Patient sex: F
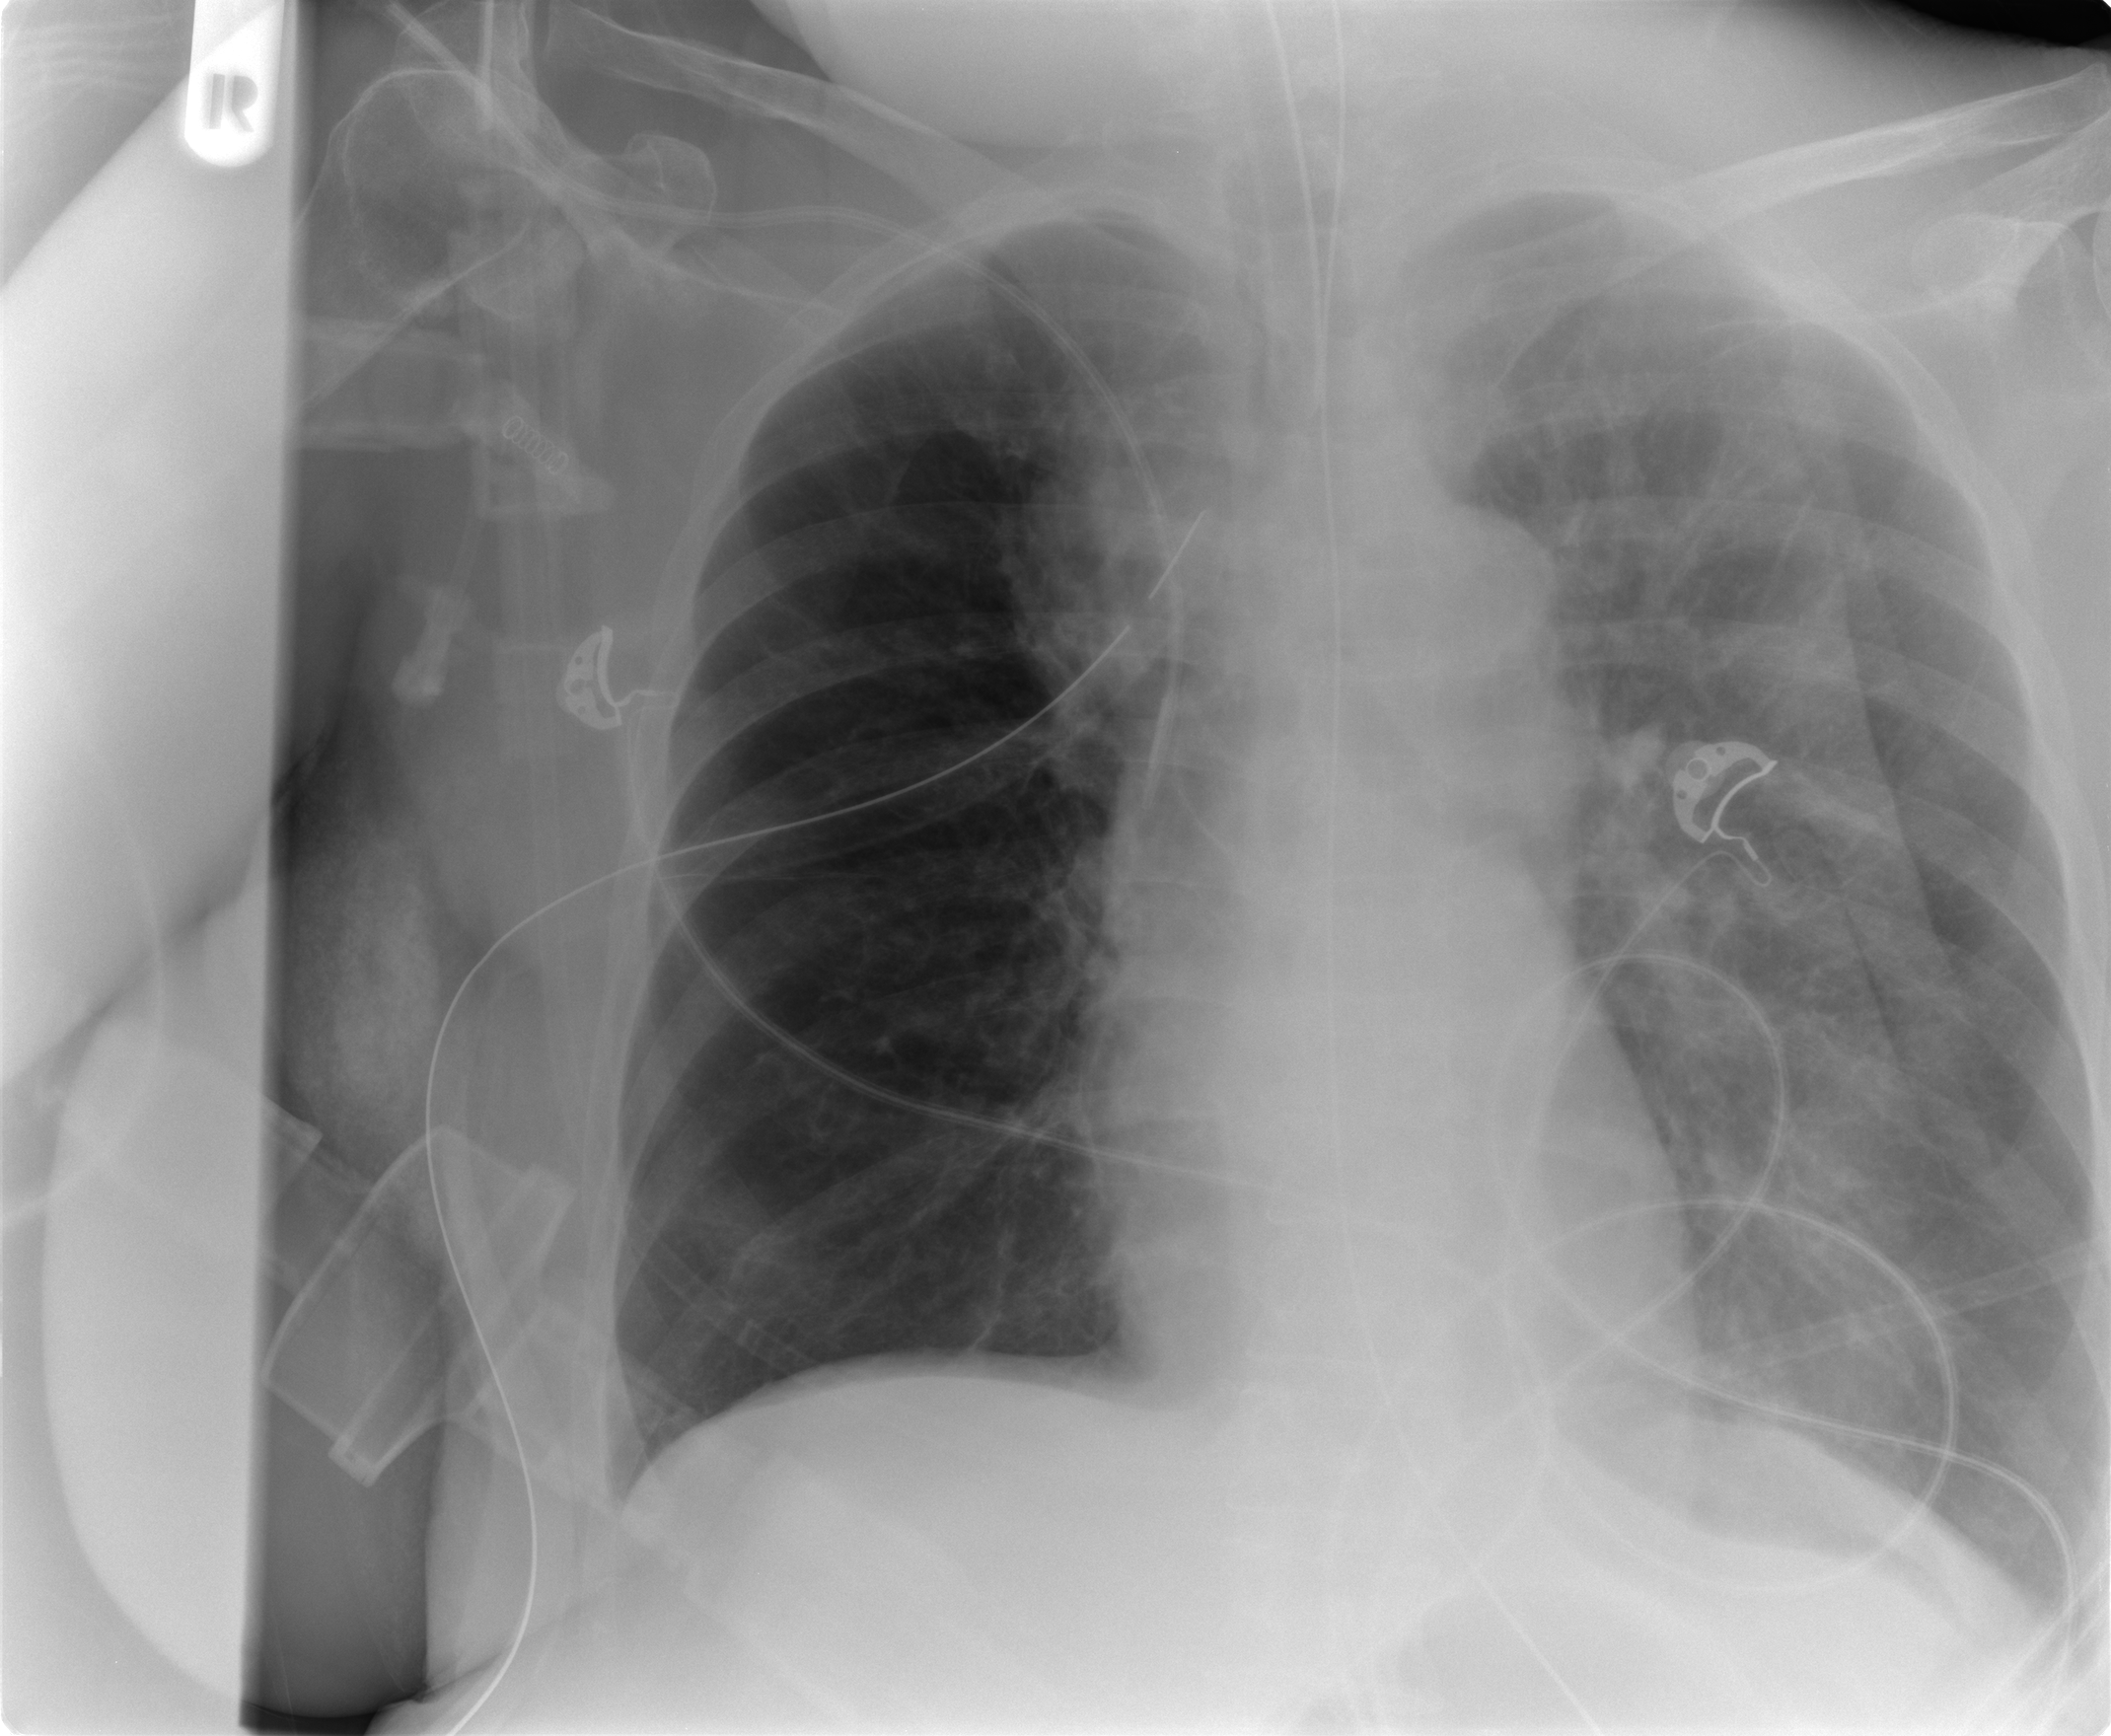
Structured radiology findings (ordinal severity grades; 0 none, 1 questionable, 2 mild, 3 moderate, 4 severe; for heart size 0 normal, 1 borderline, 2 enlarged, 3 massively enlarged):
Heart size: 0
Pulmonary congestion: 0
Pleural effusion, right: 0
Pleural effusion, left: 0
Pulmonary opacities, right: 0
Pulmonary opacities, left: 0
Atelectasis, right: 2
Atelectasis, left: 2